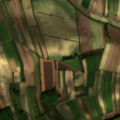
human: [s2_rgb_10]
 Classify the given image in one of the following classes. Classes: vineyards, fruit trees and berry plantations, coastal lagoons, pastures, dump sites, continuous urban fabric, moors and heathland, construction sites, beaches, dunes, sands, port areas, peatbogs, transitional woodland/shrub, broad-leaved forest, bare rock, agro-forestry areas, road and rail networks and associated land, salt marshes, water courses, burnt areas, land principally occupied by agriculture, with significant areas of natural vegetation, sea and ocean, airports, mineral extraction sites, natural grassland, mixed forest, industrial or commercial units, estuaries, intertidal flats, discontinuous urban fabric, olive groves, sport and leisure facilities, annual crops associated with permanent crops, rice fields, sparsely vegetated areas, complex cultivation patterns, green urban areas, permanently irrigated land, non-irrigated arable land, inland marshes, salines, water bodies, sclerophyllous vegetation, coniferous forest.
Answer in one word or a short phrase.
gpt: non-irrigated arable land, vineyards, complex cultivation patterns